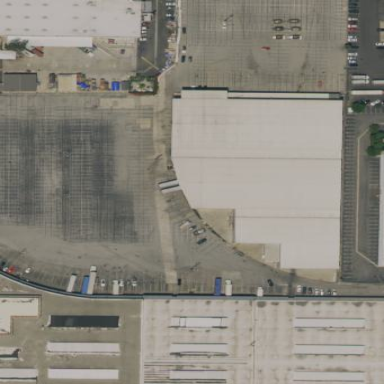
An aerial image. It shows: Warehouse building.